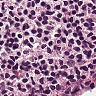
Metastatic tissue present: no